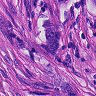
Metastatic tissue present: yes